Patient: sex F, age 43
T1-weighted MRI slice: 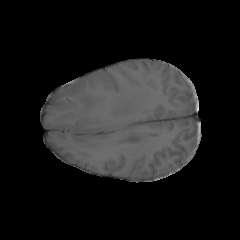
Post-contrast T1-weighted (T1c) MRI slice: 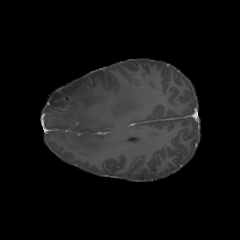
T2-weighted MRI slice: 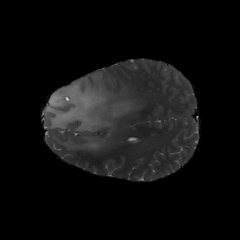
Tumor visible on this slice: yes
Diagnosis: Astrocytoma, IDH-mutant
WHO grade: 3